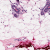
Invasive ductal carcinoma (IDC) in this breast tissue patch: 0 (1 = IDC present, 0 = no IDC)